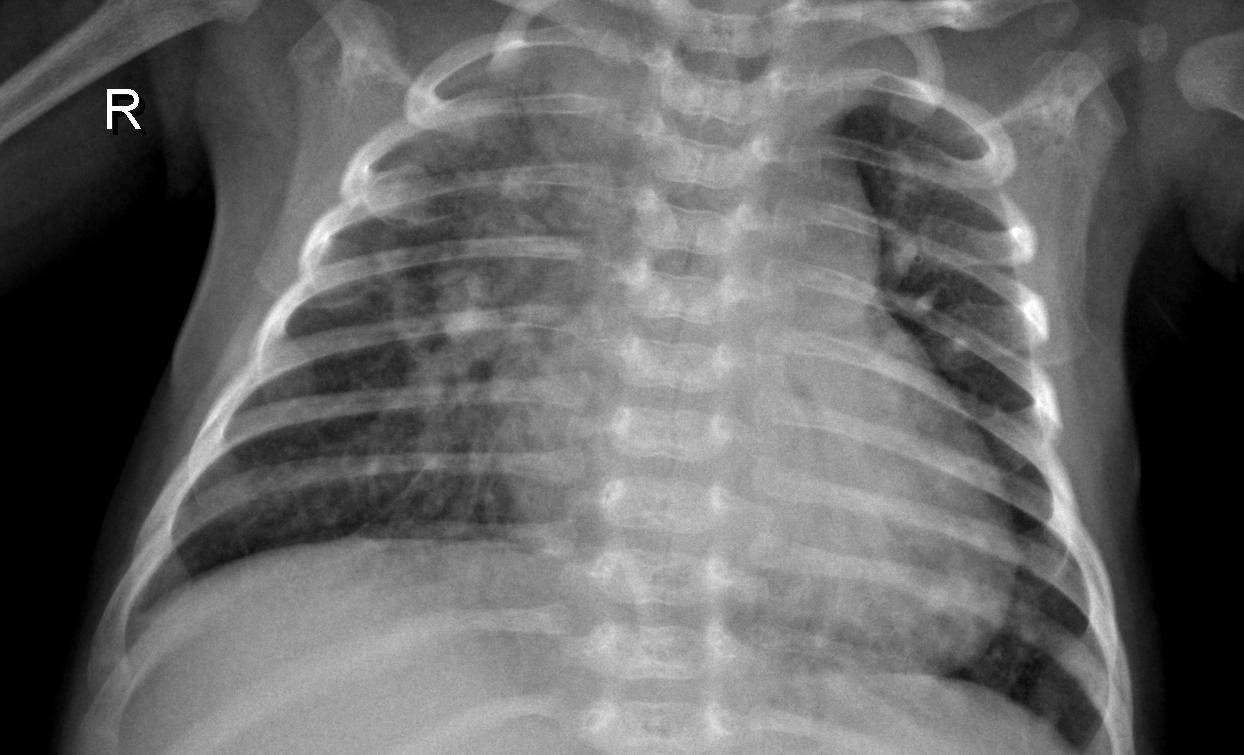
Diagnosis: PNEUMONIA